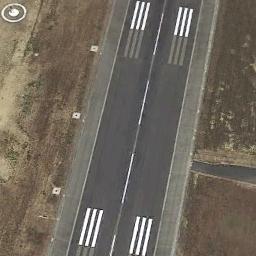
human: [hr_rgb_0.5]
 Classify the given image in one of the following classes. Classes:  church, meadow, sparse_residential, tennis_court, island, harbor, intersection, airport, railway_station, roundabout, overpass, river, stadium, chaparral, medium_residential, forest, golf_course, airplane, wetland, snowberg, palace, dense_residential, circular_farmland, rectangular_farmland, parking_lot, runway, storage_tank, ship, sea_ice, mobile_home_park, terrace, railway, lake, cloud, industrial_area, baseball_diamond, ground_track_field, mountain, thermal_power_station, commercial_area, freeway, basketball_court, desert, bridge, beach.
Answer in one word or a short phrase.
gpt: runway